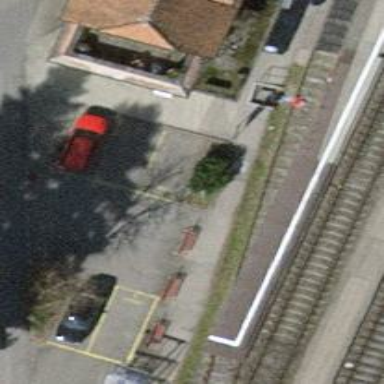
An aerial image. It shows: Red bench.